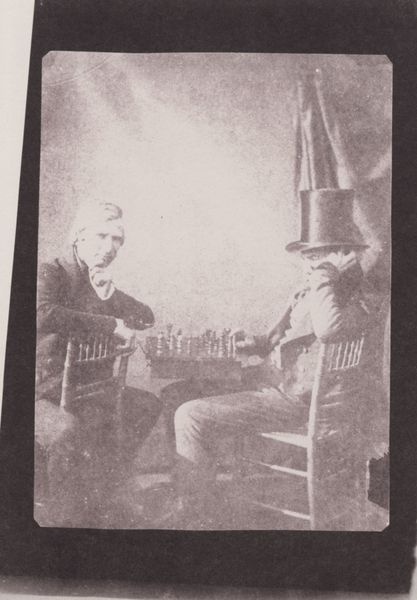
Titel: Die Schachspieler, im Atelier von Antoine Claudet, der nun links Platz genommen hat
Künstler: William Henry Fox Talbot
Standort: Lacock (UK)
Institution: Sammlung Lacock
Schlagwörter: hand, mann, schatten, weiß, menschen, sitzen, frisur, grau, holz, licht, männer, schwarz, stuhl, stühle, tisch, zimmer, tuch, herren, schachbrett, zylinder, alt, anzug, hose, arm, arme, falten, gesicht, rahmen, bild, hände, porträt, rückenlehne, vorhang, haare, pose, sitzend, paar, zilinder, kinn, beine, ecke, lehne, spieler, zwei, zug, sepia, figuren, matt, frack, spielen, glanz, sitzt, stuhllehne, verzierung, atelier, draperie, knie, schenkel, aufstützen, denkend, nachdenken, foto, fotografie, photographie, spiel, stütze, denken, schwarzweiss, denker, posieren, stiefel, schach, photo, negativ, aufgestützt, stuhö, reflex, abzug, fotographie, schief, aufnahme, unschärfe, überlegen, grübeln, rittlings, wiß, verblichen, album, stuhl sitzen, partie, schachfiguren, schachpartie, schachspiel, schachspieler, schwazweiß, t, dagerre, stühleezylinder